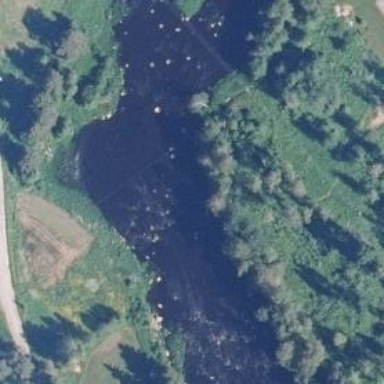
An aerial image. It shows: River with rapids.